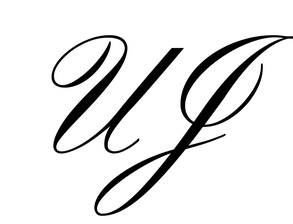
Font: PinyonScript-Regular